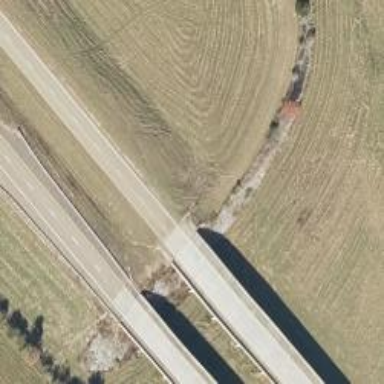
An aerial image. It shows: Bridge crossing over highway trunk expressway.